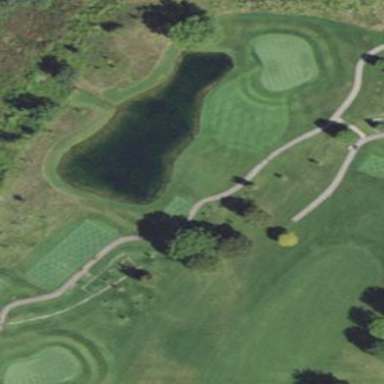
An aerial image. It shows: Rough grassy area used for golf.